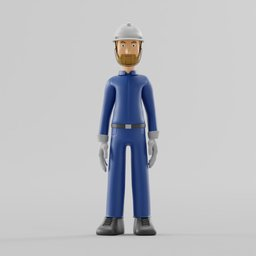
Label: people